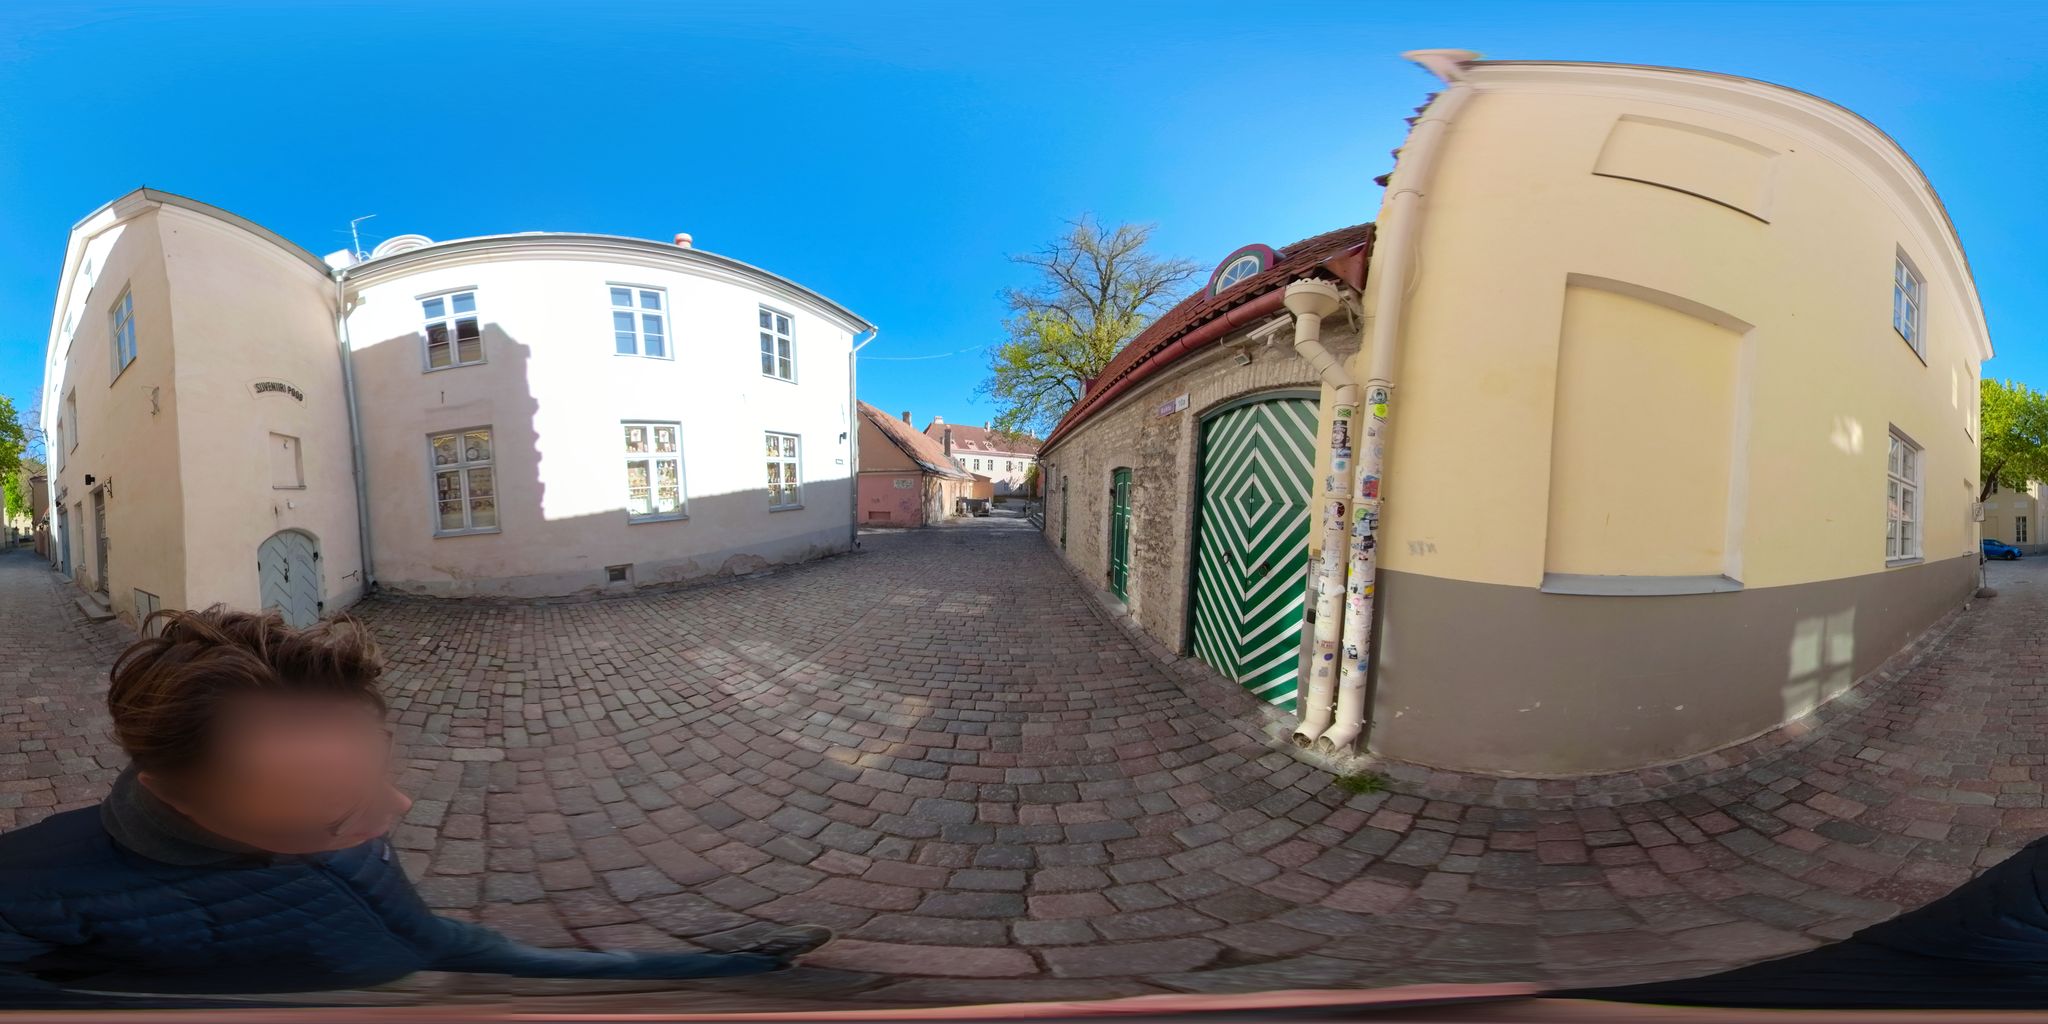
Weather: clear
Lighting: day
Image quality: good
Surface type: walking surface
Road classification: living_street
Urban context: urban centre
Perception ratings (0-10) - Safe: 4.28, Lively: 7.85, Beautiful: 4.48, Boring: 5.24, Depressing: 6.93, Wealthy: 7.89